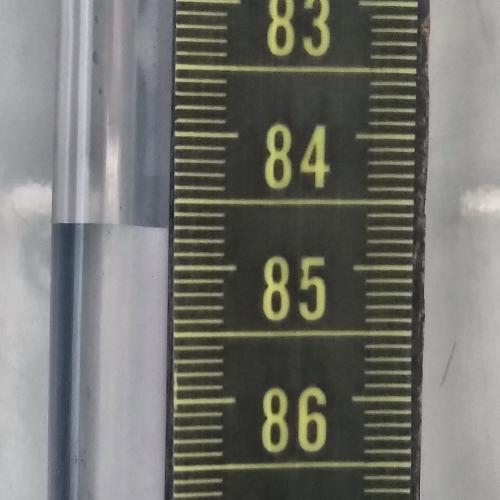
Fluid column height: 84.7 cm